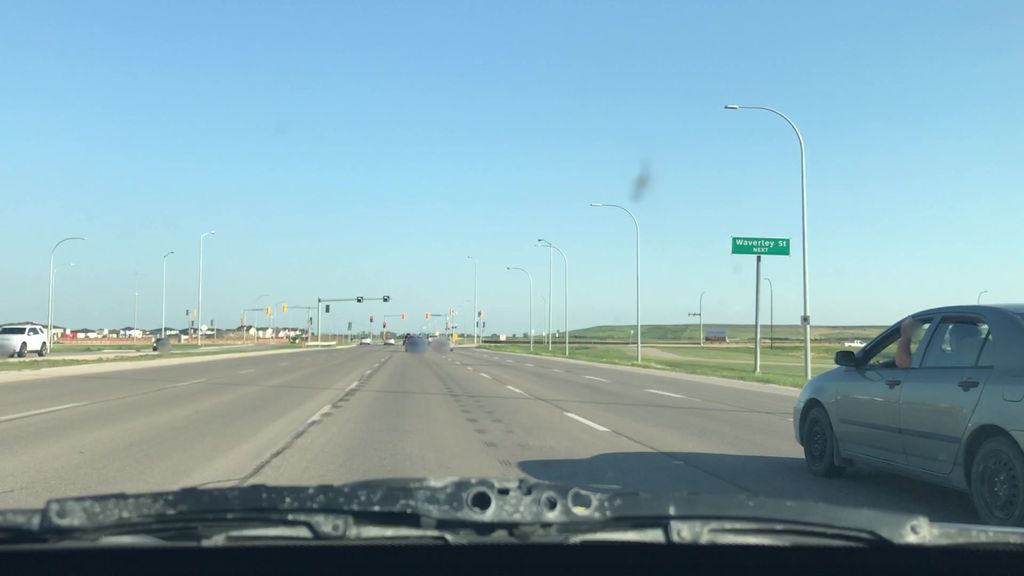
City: winnipeg